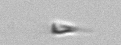
Label: Calciopappus